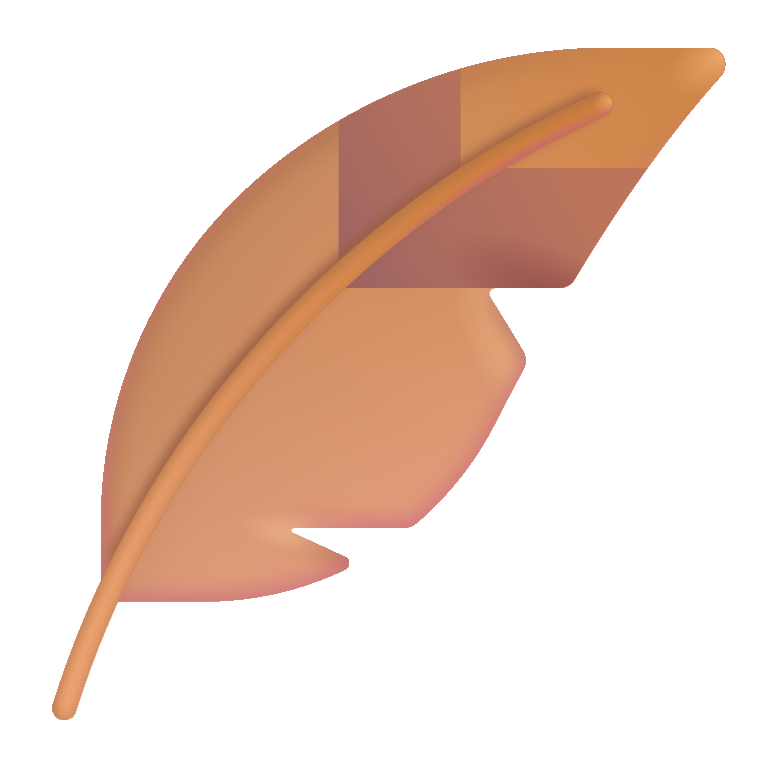
feather color